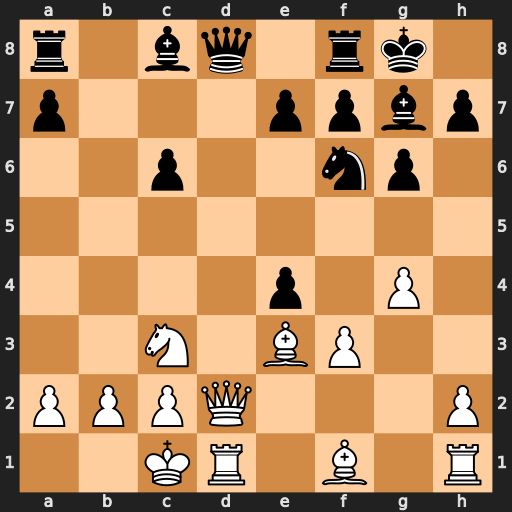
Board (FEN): r1bq1rk1/p3ppbp/2p2np1/8/4p1P1/2N1BP2/PPPQ3P/2KR1B1R
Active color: w
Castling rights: -
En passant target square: -
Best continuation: Qxd8 Rxd8 Rxd8+